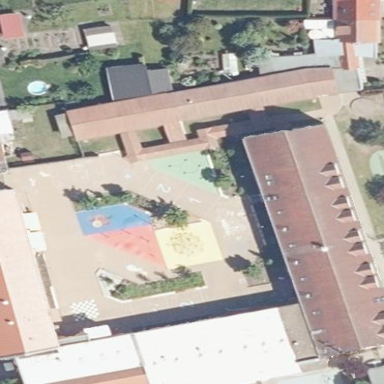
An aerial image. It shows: School building.